Question: I would like to get the current upload- and download rate of my root servers in PHP.
The command line tool displays the values I would like to use:

Is there any way I can get these values in PHP too? All of my servers are Debian/Linux servers.
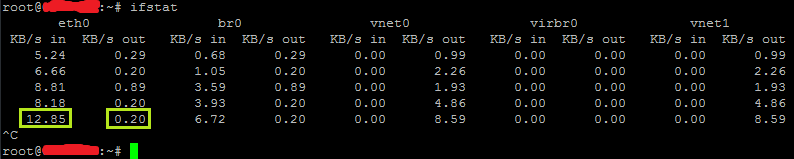
Answer: Sure, just parse '/proc/net/dev'.